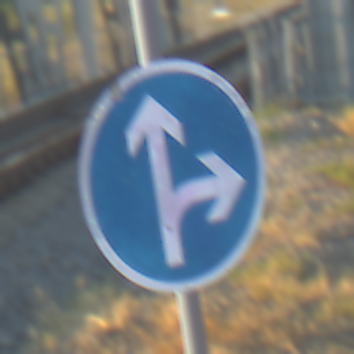
Verkehrszeichen: VorgeschriebeneFahrtrichtungGeradeausOderRechts
Umgebung: Outdoor, RoadRail
Tageszeit: SunriseSunset
Wetter: Clear
Licht: Natural
Jahreszeit: NotSpecified
Kontrast: HighContrast